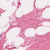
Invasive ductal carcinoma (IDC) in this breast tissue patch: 0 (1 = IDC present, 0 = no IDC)